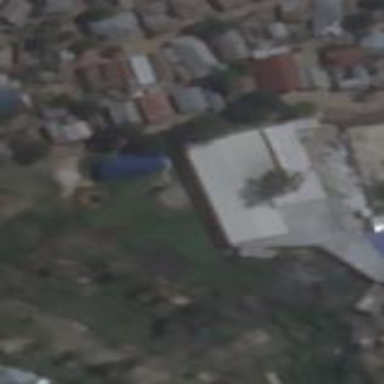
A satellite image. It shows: Industrial building with metal roof.